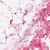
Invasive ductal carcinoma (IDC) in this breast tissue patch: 0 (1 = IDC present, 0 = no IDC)